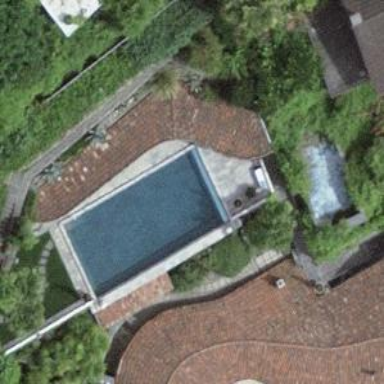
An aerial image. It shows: Swimming pool within leisure land area designed for swimming activities.